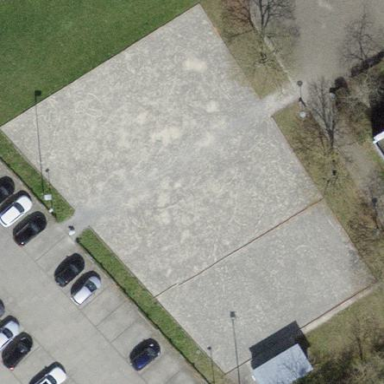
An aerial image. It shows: Gravel pitch used for playing boules.